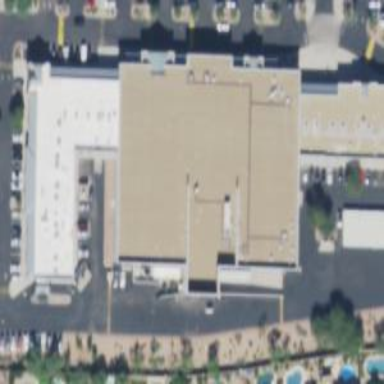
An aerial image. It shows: Retail building.